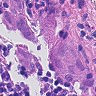
Metastatic tissue present: yes